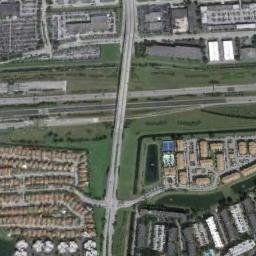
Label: overpass